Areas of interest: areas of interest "Cinema"
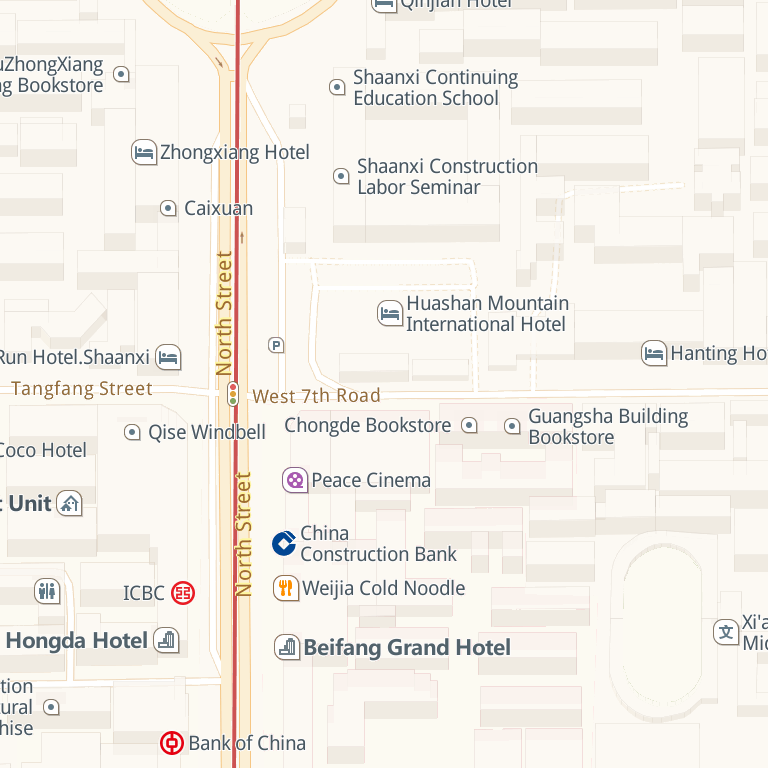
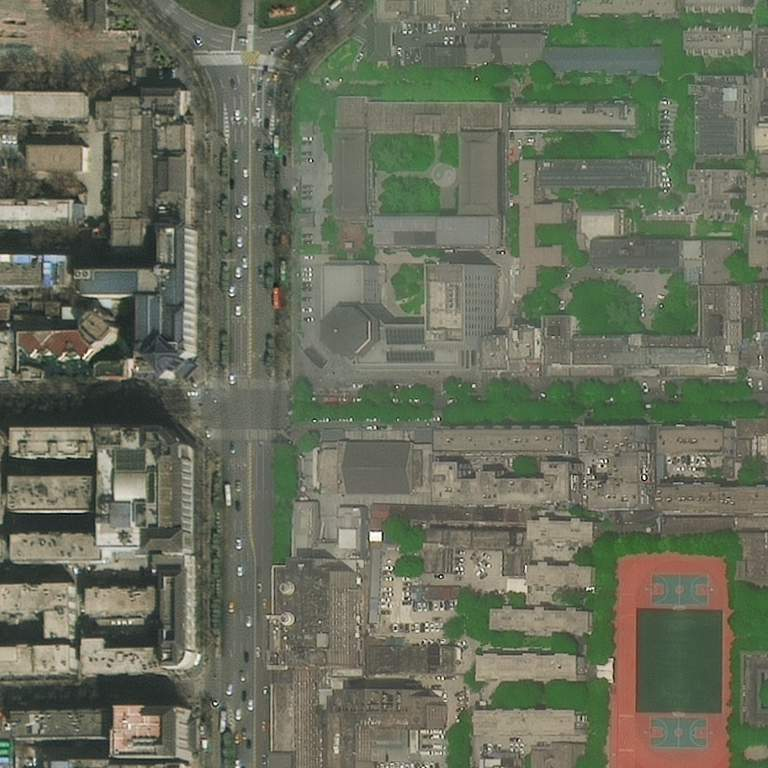